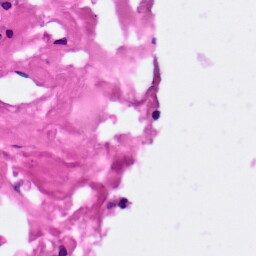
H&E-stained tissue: Pancreatic